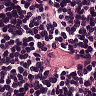
Metastatic tissue present: no